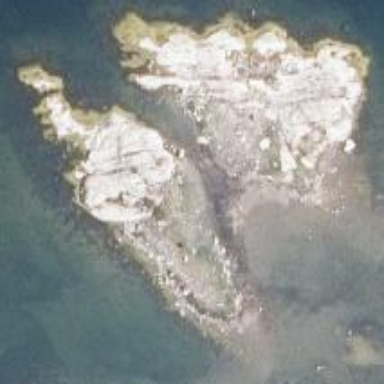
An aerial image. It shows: Islet along the natural coastline.